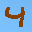
Label: 4